【题型】填空题　【知识点】平面几何　【难度】medium
如图，正六边形 $ABCDEF$ 的边长为 4，中心为点 $O$，以点 $O$ 为圆心，以 $AB$ 长为半径作圆心角为 $120^\circ$ 的扇形，则图中阴影部分的面积为 \_\_\_\_\_\_。

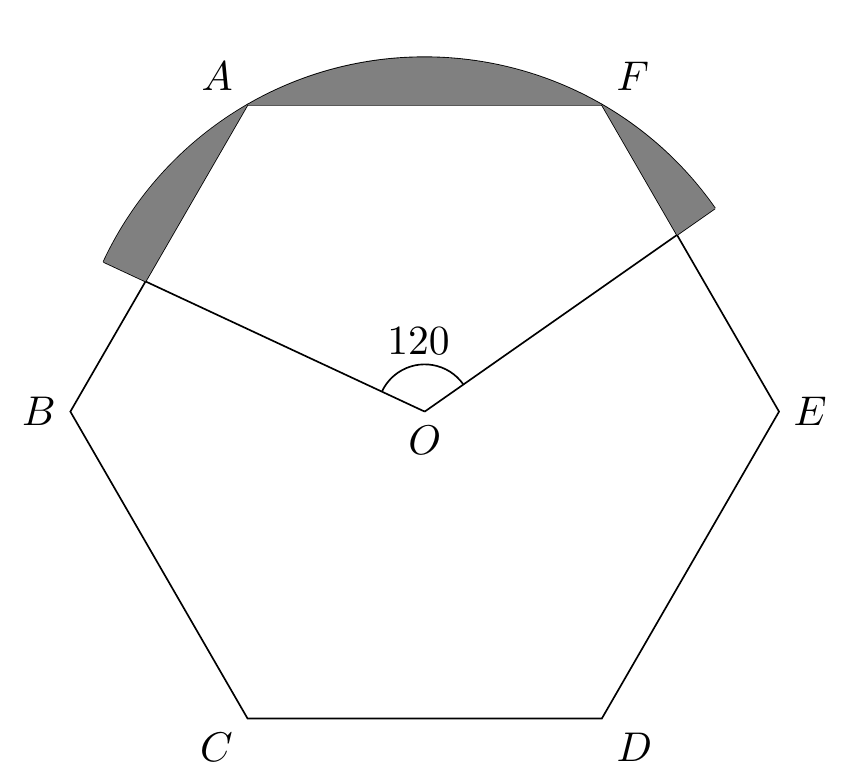
【解答】
解: 连接 $OA$、$OE$、$OF$，过点 $O$ 作 $OM \perp AF$ 于点 $M$，如图所示:

$\because$ 六边形 $ABCDEF$ 为正六边形，

$\therefore OA = OE = OF$，$\angle AOF = \angle EOF = \frac{360^\circ}{6} = 60^\circ$，$\angle BAF = 120^\circ$，

$\therefore \triangle OAF$ 和 $\triangle OEF$ 为等边三角形，$\angle AOE = 60^\circ + 60^\circ = 120^\circ$，

$\therefore \angle OEF = \angle OAF = 60^\circ$，

$\because OM \perp AF$，

$\therefore AM = FM = \frac{1}{2}AF = 2$，

$\therefore OM = \sqrt{4^2 - 2^2} = 2\sqrt{3}$，

$\therefore S_{\triangle OAF} = \frac{1}{2}AF \times OM = \frac{1}{2} \times 4 \times 2\sqrt{3} = 4\sqrt{3}$，

$\because \angle BAF = 120^\circ$，

$\therefore \angle OAG = 120^\circ - 60^\circ = 60^\circ$，

$\therefore \angle OAG = \angle OEH$，

$\because \angle GOA + \angle AOH = \angle AOH + \angle EOH = 120^\circ$，

$\therefore \angle GOA = \angle EOH$，

$\therefore \triangle GOA \cong \triangle HOE$，

$\therefore S_{\triangle GOA} = S_{\triangle HOE}$，

$\therefore S_{\triangle GOA} + S_{\text{四边形}AOHF} = S_{\triangle HOE} + S_{\text{四边形}AOHF}$，

$\therefore S_{\text{五边形}AOHFG} = S_{\text{四边形}AOEF} = 2S_{\triangle AOF} = 8\sqrt{3}$，

$\therefore S_{\text{阴影}} = S_{\text{扇形}} - S_{\text{五边形}AOHFG}$

$= \frac{120\pi \times 4^2}{360} - 8\sqrt{3}$

$= \frac{16\pi}{3} - 8\sqrt{3}$。

故答案为：$\frac{16\pi}{3} - 8\sqrt{3}$。
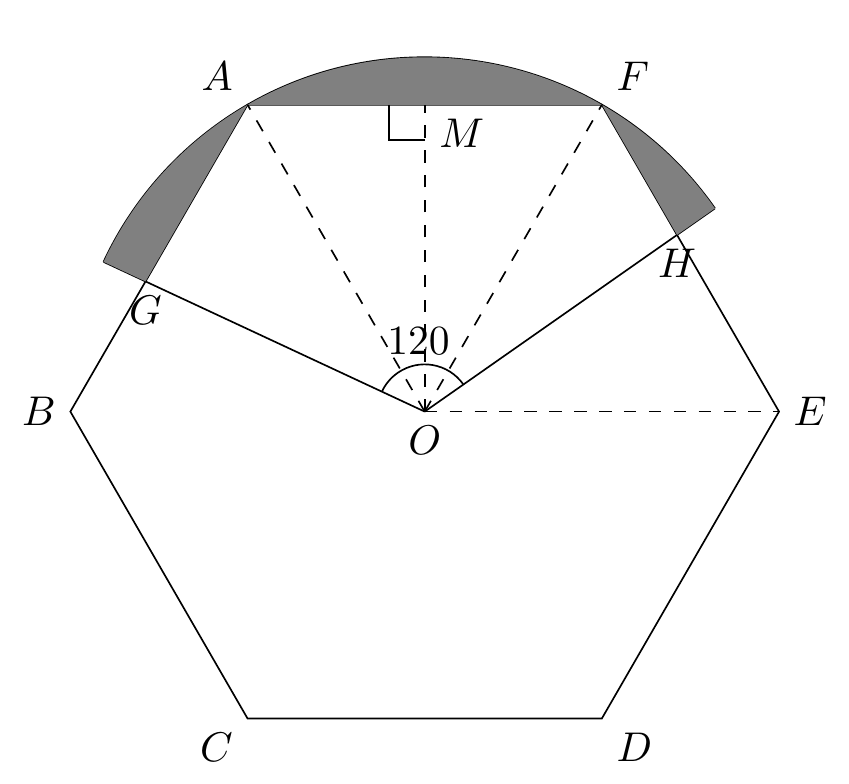